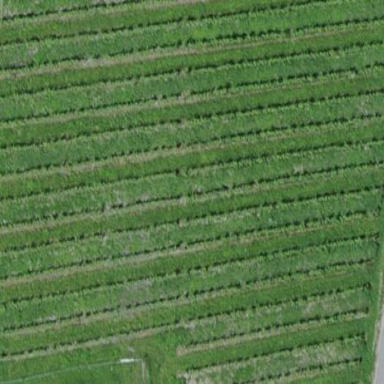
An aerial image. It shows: Vineyard.